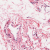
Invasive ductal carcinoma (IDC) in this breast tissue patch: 0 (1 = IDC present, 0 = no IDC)